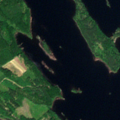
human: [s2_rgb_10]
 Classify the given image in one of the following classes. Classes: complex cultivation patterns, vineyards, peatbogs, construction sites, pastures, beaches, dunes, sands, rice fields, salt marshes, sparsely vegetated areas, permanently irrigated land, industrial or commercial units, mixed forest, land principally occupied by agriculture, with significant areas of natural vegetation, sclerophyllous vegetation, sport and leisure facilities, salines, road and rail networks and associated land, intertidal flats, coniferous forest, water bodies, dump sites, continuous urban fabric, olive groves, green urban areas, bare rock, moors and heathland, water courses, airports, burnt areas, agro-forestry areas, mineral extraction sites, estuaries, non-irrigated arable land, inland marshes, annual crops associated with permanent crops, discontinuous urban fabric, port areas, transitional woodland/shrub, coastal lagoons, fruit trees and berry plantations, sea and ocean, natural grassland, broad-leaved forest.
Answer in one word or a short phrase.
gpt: broad-leaved forest, mixed forest, water bodies